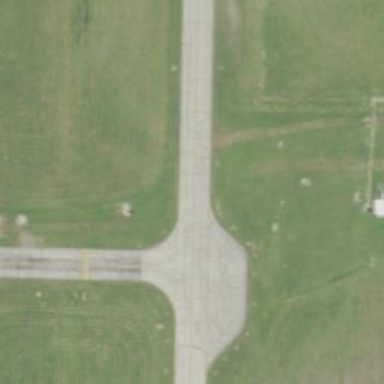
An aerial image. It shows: Image of taxiway at airport.